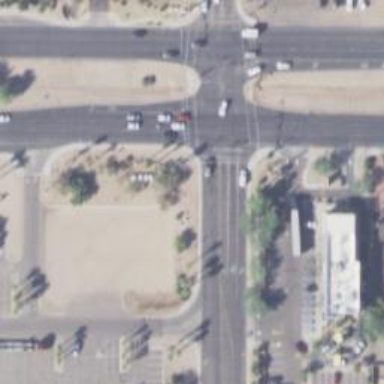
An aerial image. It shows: Solid stop line on the road marking.